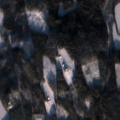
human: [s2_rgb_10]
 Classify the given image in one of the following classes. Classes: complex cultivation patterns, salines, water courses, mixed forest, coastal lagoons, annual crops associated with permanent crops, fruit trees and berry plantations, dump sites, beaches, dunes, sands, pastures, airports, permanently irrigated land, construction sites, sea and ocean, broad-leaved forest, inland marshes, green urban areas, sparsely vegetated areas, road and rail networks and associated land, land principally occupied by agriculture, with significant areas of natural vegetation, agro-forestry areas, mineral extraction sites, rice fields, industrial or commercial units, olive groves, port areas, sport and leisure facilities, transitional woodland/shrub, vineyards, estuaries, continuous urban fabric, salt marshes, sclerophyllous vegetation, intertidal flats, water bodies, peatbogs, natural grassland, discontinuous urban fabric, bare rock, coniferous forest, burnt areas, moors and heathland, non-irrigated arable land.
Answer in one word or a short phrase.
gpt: coniferous forest, mixed forest